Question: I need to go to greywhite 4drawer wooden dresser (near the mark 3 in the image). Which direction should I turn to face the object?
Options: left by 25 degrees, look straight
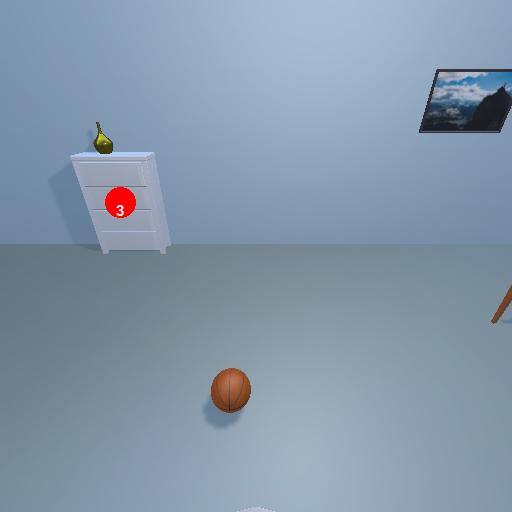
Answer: left by 25 degrees